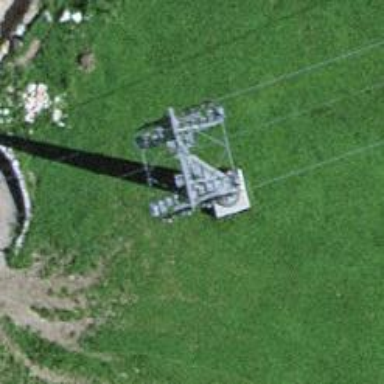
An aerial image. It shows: Pylon used for aerialway.